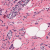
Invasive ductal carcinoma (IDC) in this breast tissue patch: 1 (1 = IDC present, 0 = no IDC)